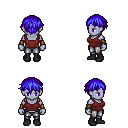
a pixel art fantasy rpg character, female body template, dark elf, purple skin, maroon pirate shirt, metal pants, blue short bangs hairstyle, cloth bracers, black shoes, four views (front, back, left, right), 2x2 character sprite sheet, small pixel art, hard edges, no anti-aliasing